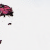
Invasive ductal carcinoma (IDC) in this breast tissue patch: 0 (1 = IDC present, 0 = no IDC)